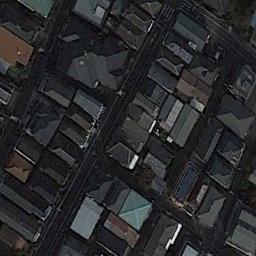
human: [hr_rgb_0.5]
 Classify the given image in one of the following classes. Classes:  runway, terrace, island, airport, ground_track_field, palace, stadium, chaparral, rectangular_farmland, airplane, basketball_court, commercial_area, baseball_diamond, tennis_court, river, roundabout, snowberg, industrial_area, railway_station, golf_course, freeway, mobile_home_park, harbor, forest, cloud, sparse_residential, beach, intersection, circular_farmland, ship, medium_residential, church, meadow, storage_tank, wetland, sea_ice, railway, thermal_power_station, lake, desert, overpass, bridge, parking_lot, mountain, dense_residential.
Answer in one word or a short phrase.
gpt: dense_residential